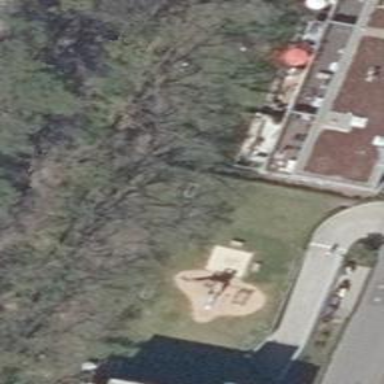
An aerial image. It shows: Playground area for leisure land.